Question: I am creating one table view based application. I have created a custom table cell for table, that contains 2 labels, 1 image and 1 button. The table view Data source method is working properly. I am using xib for both custom cell and view controller class and i connect delegate and data source to the file's owner. But the problem is when i select the table row, didSelectRowAtIndexPath is not getting fire. As mentioned the only way to fire it is to hold down on the cell for about 3-4 seconds. Does anyone have any idea why this is happening?
Thanks for any pointers...
Here is my table view methods..
'''
- (NSInteger)numberOfSectionsInTableView:(UITableView *)tableView
{
return 1;
}
- (NSInteger)tableView:(UITableView *)tableView numberOfRowsInSection:(NSInteger)section
{
return [finalAddonsArray count];
}
- (UITableViewCell *)tableView:(UITableView *)tableView cellForRowAtIndexPath:(NSIndexPath *)indexPath
{
static NSString *CellIdentifier = @"Cell";
NewCustomCell *cell = (NewCustomCell*)[tableView dequeueReusableCellWithIdentifier:CellIdentifier];
if (cell == nil) {
NSArray *nib=[[NSBundle mainBundle]loadNibNamed:@"NewCustomCell" owner:self options:nil];
cell=[nib objectAtIndex:0];
}
Addons *addons1=[[Addons alloc]init];
addons1= [finalAddonsArray objectAtIndex:indexPath.row];
if (addons1.data == nil) {
cell.ivCategory.image = [UIImage imageNamed:@"blogo.jpg"];
}
else
{
cell.ivCategory.image=[UIImage imageWithData:addons1.data];
}
cell.lblTitle.text = addons1.name;
if (addons1.price == nil) {
cell.lblPrice.text = nil;
}
else{
cell.lblPrice.text = [NSString stringWithFormat:@"%@ rs",addons1.price];
}
[cell.button addTarget:self
action:@selector(editButtonPressed:)
forControlEvents:UIControlEventTouchUpInside];
cell.button.tag=indexPath.row;
index = indexPath;
cell.selectionStyle = UITableViewCellSelectionStyleGray;
return cell;
}
-(void)tableView:(UITableView *)tableView didSelectRowAtIndexPath:(NSIndexPath *)indexPath
{
NSLog(@"sjcjksbcjksbcfkebscf1234567890");
}
'''
One more thing i am getting that if i am using default UITableViewCell instead of custom cell then also my problem is same, delegate method is not getting fire.
Custom cell properties:

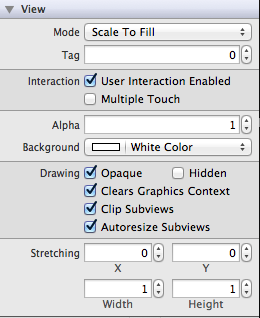
Answer: same problem happened with me because I have added a tap gesture recogniser over it.
If you have used any gesture recognizer try removing it and check if it causing the problem.
EDIT: Solution as commented by the Ali:
If you have used tap gesture you can use '[tap setCancelsTouchesInView:NO];'